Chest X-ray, PA view. Patient: 58 years old, sex M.
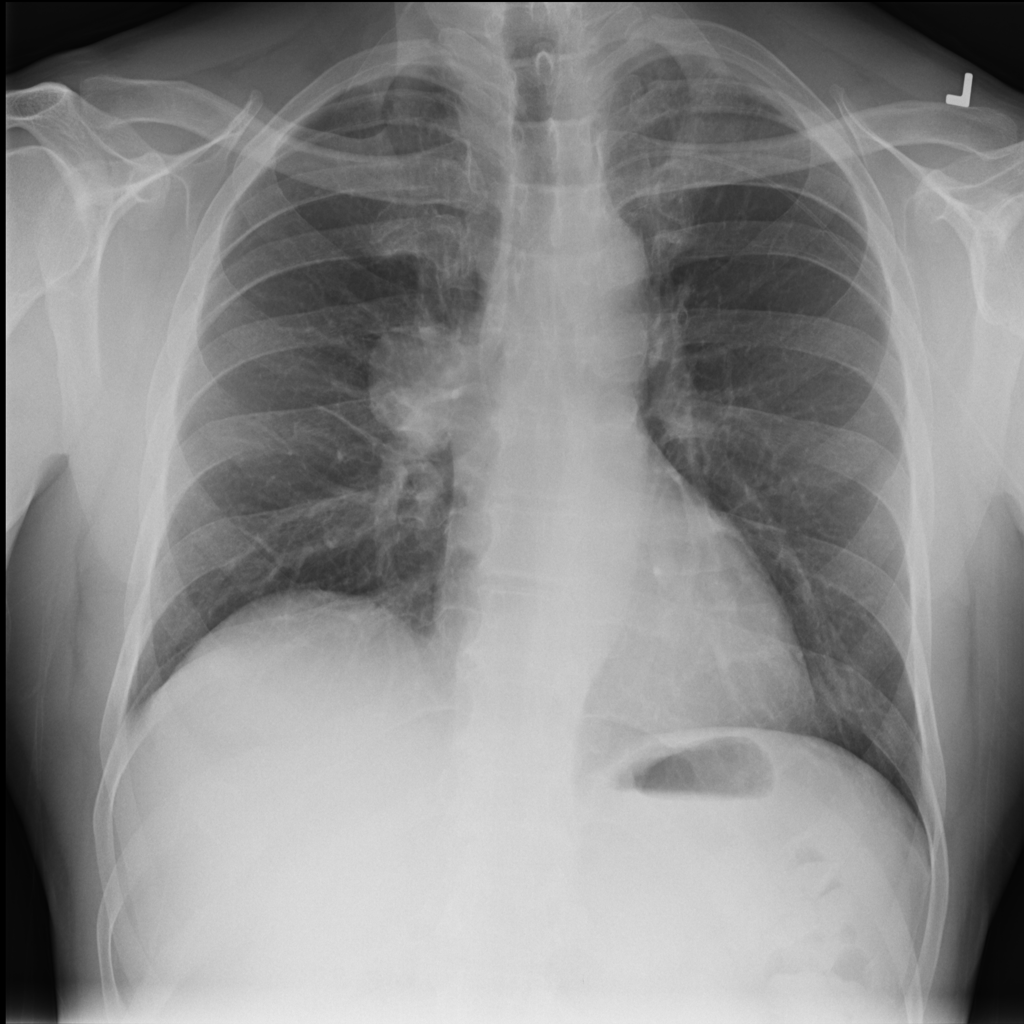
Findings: Infiltration, Mass